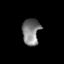
Tissue: skin
Cell type: Others
Senescence score: 0.7037
Nuclear area (px): 454
Mean DAPI intensity: 123.247